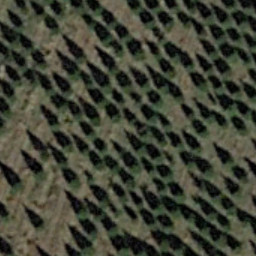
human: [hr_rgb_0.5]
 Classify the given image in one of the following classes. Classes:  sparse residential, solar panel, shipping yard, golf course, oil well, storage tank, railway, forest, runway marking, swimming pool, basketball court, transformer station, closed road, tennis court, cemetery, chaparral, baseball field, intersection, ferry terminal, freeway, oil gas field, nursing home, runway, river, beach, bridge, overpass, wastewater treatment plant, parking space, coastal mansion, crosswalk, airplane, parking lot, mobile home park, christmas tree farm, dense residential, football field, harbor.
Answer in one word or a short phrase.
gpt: christmas tree farm